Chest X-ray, PA view. Patient: 44 years old, sex M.
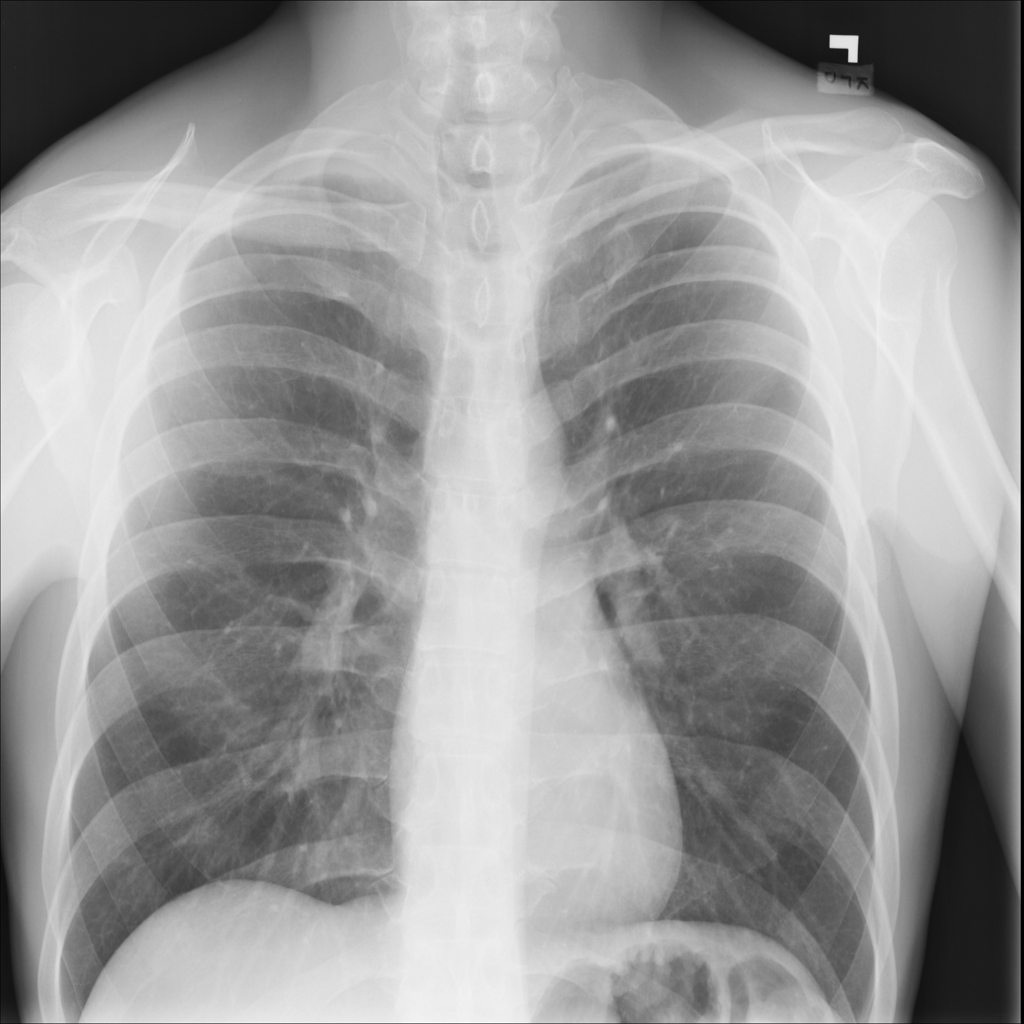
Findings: No Finding